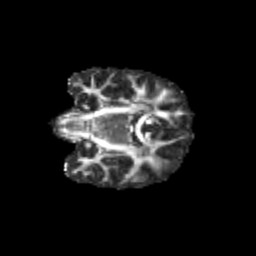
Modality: FA
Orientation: coronal
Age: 12
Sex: female
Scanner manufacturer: siemens
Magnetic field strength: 3 T
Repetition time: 3.8 s
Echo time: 0.07 s